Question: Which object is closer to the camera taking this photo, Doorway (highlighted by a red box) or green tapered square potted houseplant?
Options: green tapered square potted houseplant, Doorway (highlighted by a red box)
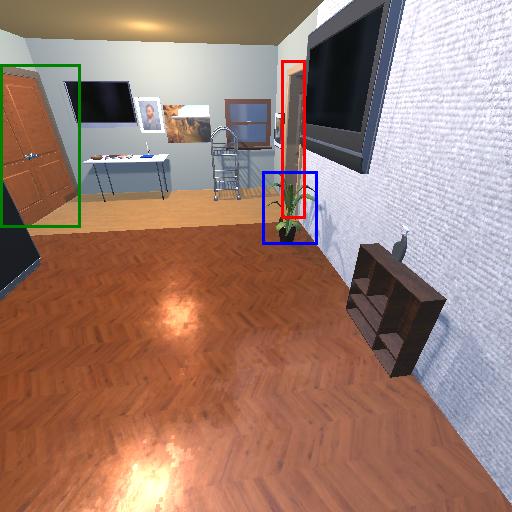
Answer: green tapered square potted houseplant